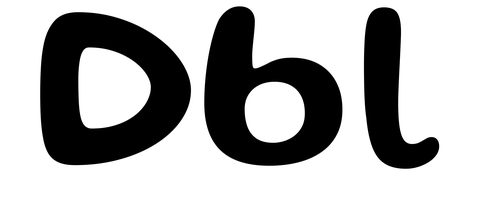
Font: Gluten_Medium